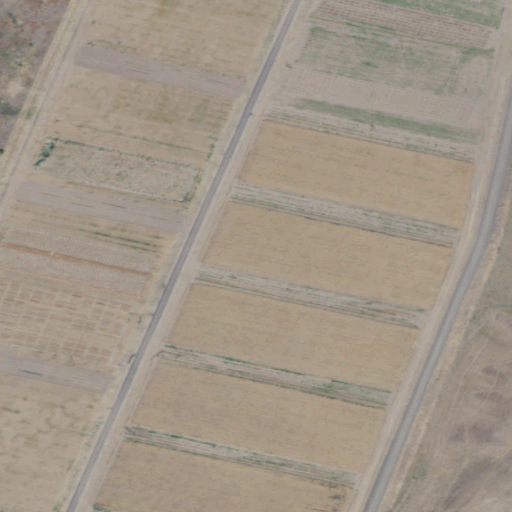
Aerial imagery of valley in Washington named Hammer Gulch containing cultivated crops and grassland